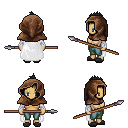
a pixel art fantasy rpg character, female body template, human, tanned skin, white cape, teal pants, raven mohawk hairstyle, cloth hood, white cloth bandages, gray slippers, spear, four views (front, back, left, right), 2x2 character sprite sheet, small pixel art, hard edges, no anti-aliasing